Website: bh-photo
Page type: receipt
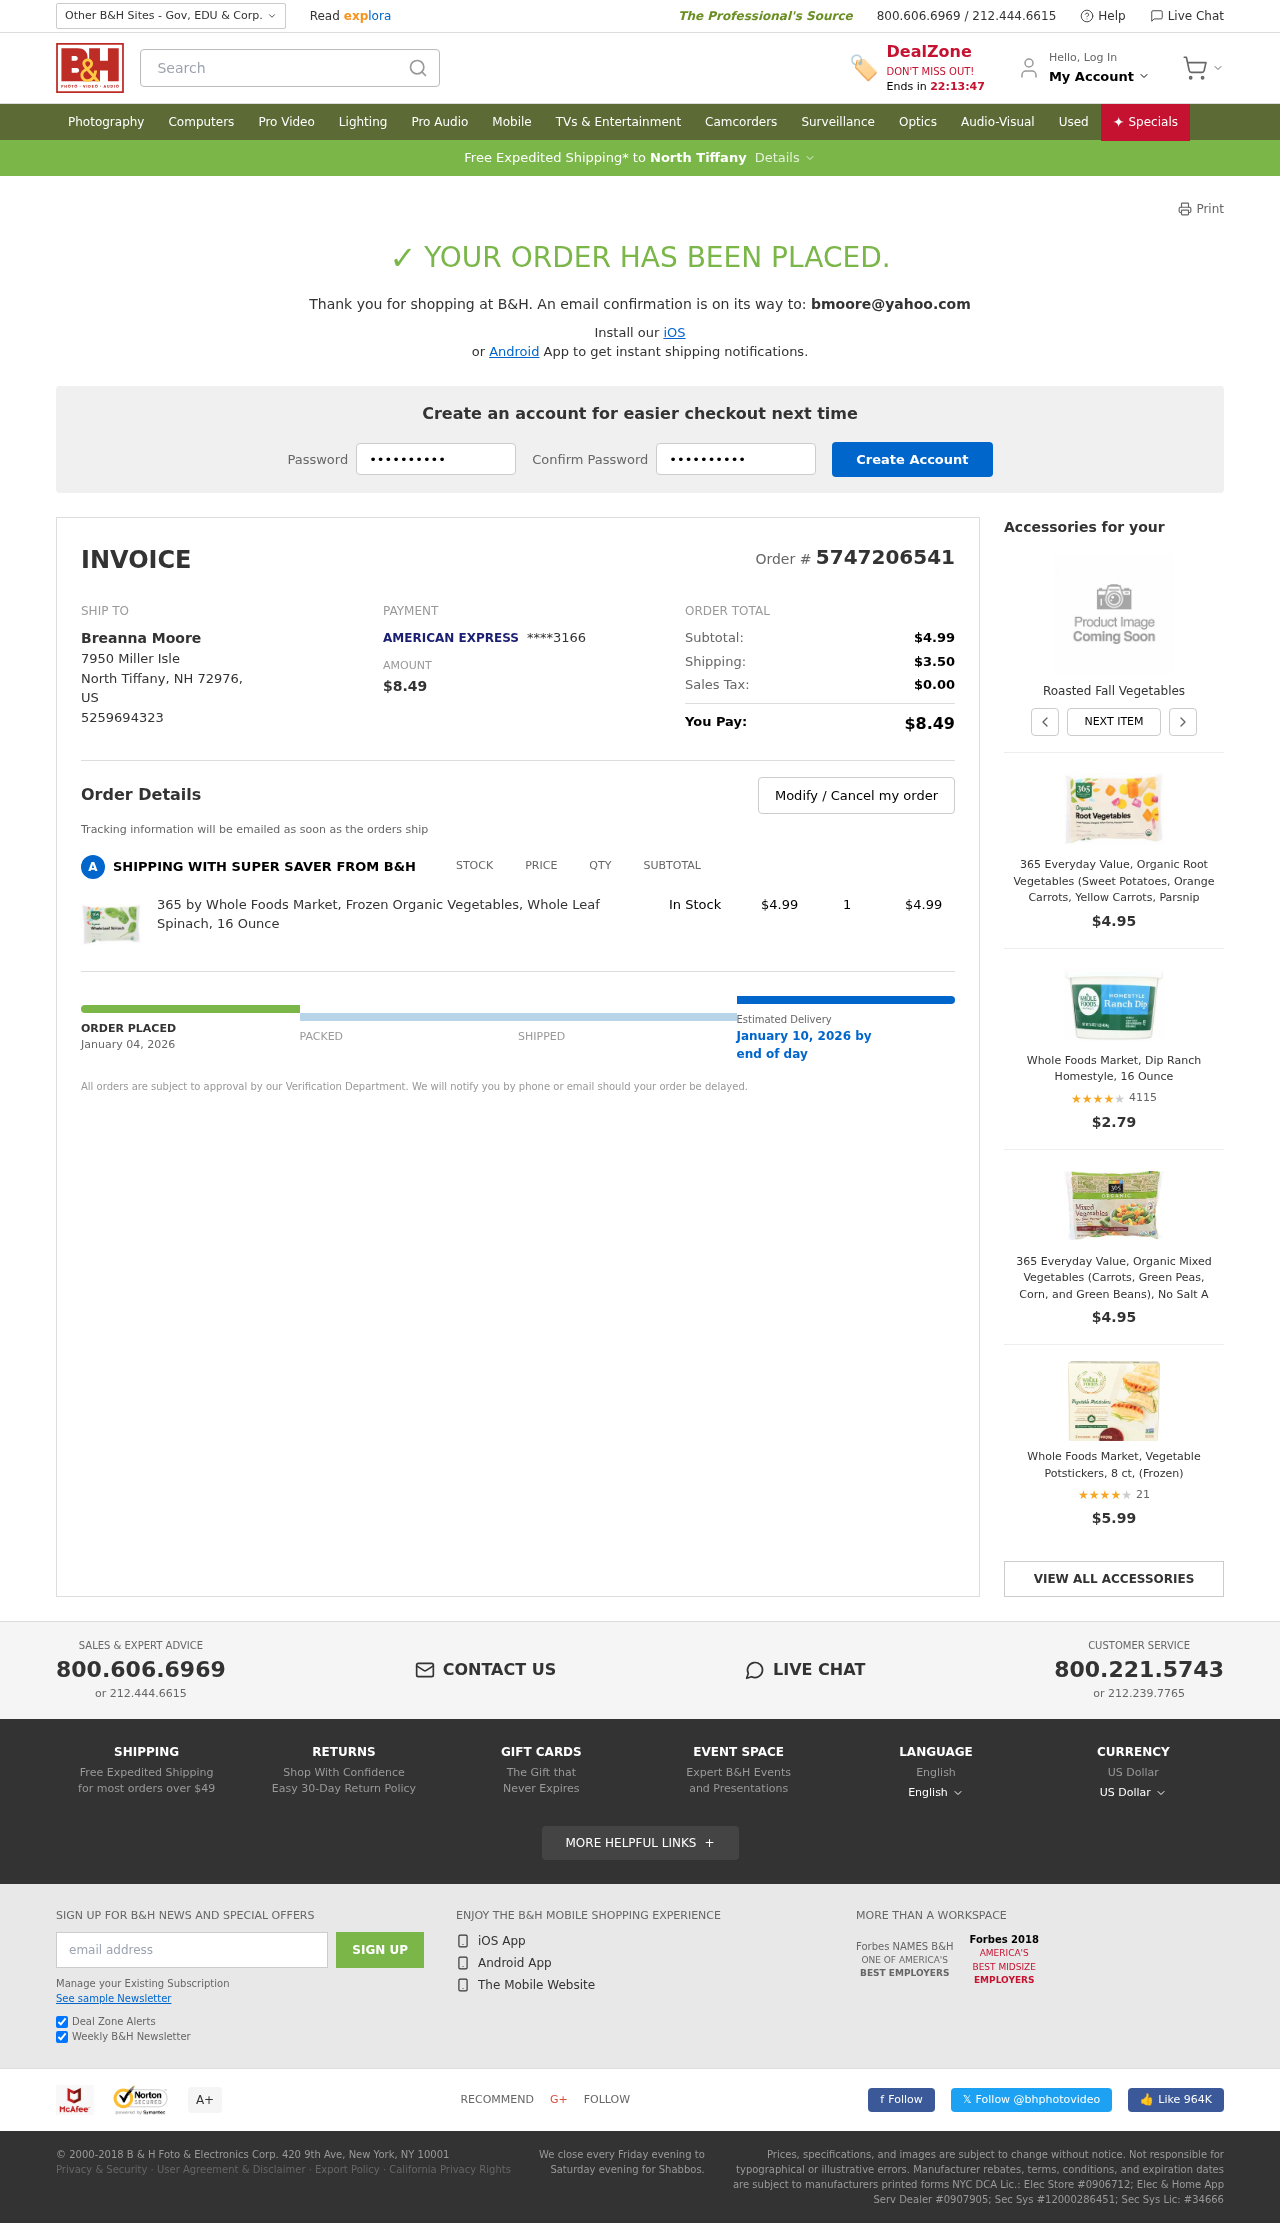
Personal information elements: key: PII_CARD_LAST4
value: ****3166
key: PII_CARD_TYPE
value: AMERICAN EXPRESS
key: PII_CITY
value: North Tiffany
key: PII_COUNTRY_CODE
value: US
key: PII_EMAIL
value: bmoore@yahoo.com
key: PII_FULLNAME
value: Breanna Moore
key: PII_PHONE
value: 5259694323
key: PII_POSTCODE
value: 72976
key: PII_STATE_ABBR
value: NH
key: PII_STREET
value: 7950 Miller Isle
Product elements: key: PRODUCT1_NAME
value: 365 by Whole Foods Market, Frozen Organic Vegetables, Whole Leaf Spinach, 16 Ounce
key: PRODUCT1_PRICE
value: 4.99
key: PRODUCT1_QUANTITY
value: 1
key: PRODUCT2_NAME
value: Roasted Fall Vegetables
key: PRODUCT3_NAME
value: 365 Everyday Value, Organic Root Vegetables (Sweet Potatoes, Orange Carrots, Yellow Carrots, Parsnip
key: PRODUCT3_PRICE
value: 4.95
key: PRODUCT4_NAME
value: Whole Foods Market, Dip Ranch Homestyle, 16 Ounce
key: PRODUCT4_NUM_RATINGS
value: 4115
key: PRODUCT4_PRICE
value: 2.79
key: PRODUCT4_RATING
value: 4.3
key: PRODUCT5_NAME
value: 365 Everyday Value, Organic Mixed Vegetables (Carrots, Green Peas, Corn, and Green Beans), No Salt A
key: PRODUCT5_PRICE
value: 4.95
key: PRODUCT6_NAME
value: Whole Foods Market, Vegetable Potstickers, 8 ct, (Frozen)
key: PRODUCT6_NUM_RATINGS
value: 21
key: PRODUCT6_PRICE
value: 5.99
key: PRODUCT6_RATING
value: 4.2
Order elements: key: ORDER_ID
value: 5747206541
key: ORDER_TOTAL
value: $8.49
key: ORDER_SUBTOTAL
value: $4.99
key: ORDER_SHIPPING_COST
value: $3.50
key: ORDER_TAX
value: $0.00
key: ORDER_DATE
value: January 04, 2026
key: ORDER_DELIVERY_DATE
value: January 10, 2026 by
Search elements: key: HEADER_SEARCH
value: Search